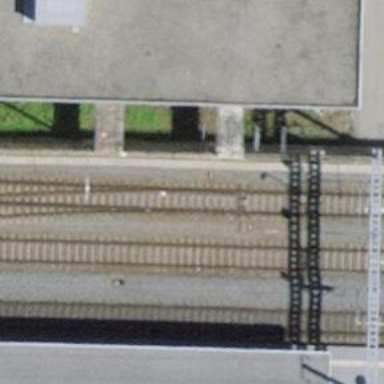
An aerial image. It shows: Railway switch.